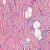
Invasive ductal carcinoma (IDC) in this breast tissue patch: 1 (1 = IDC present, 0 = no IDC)